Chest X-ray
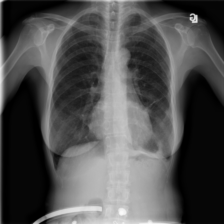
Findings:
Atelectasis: negative
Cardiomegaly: negative
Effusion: negative
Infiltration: negative
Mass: negative
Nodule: negative
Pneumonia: negative
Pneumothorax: negative
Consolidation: negative
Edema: negative
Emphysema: negative
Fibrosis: negative
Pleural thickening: negative
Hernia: negative